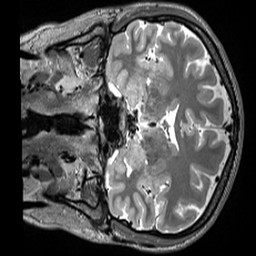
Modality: T2w
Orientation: coronal
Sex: male